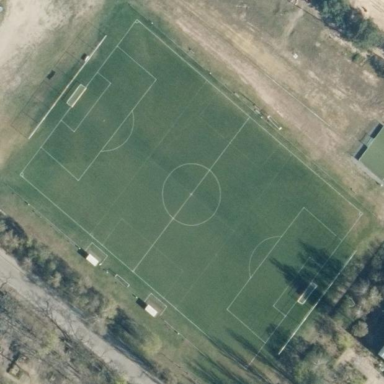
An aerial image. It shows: Soccer pitch for leisure land activities.